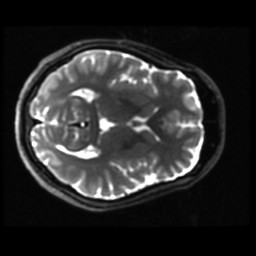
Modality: T2w
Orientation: axial
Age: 27
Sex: male
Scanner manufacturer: ge
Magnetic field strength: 3 T
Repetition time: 8.947 s
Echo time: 0.09798 s